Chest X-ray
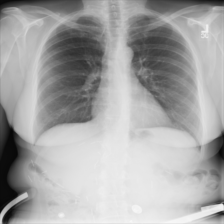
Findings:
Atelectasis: negative
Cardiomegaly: negative
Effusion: negative
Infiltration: negative
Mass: negative
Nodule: negative
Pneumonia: negative
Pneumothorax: negative
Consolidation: negative
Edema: negative
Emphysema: negative
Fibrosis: negative
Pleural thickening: negative
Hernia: negative